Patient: sex F, age 61
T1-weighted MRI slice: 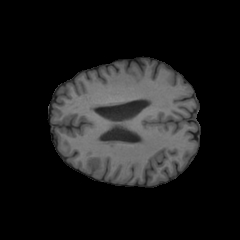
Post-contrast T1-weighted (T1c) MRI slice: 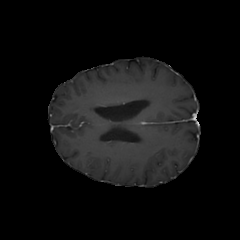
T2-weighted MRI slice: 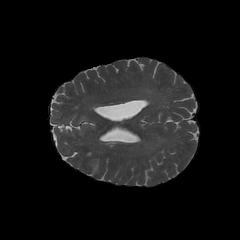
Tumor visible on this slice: no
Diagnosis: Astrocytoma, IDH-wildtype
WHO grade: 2